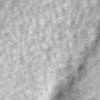
Label: no_change